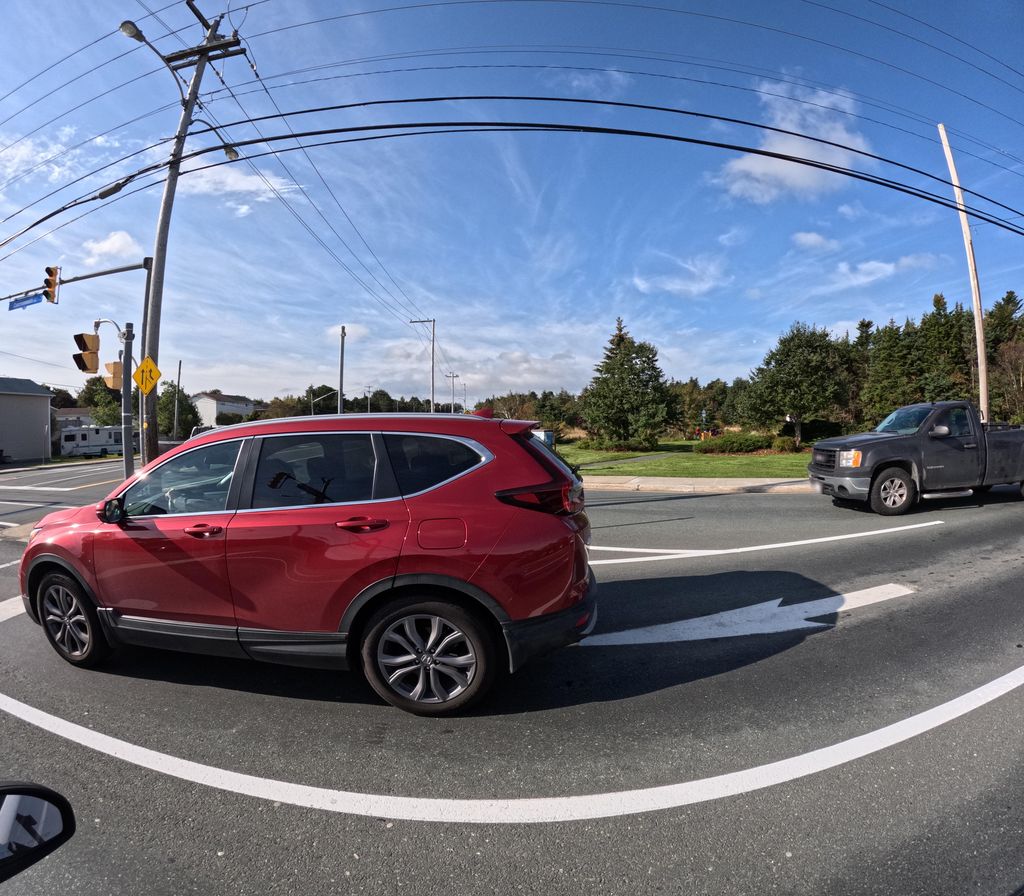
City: st_johns